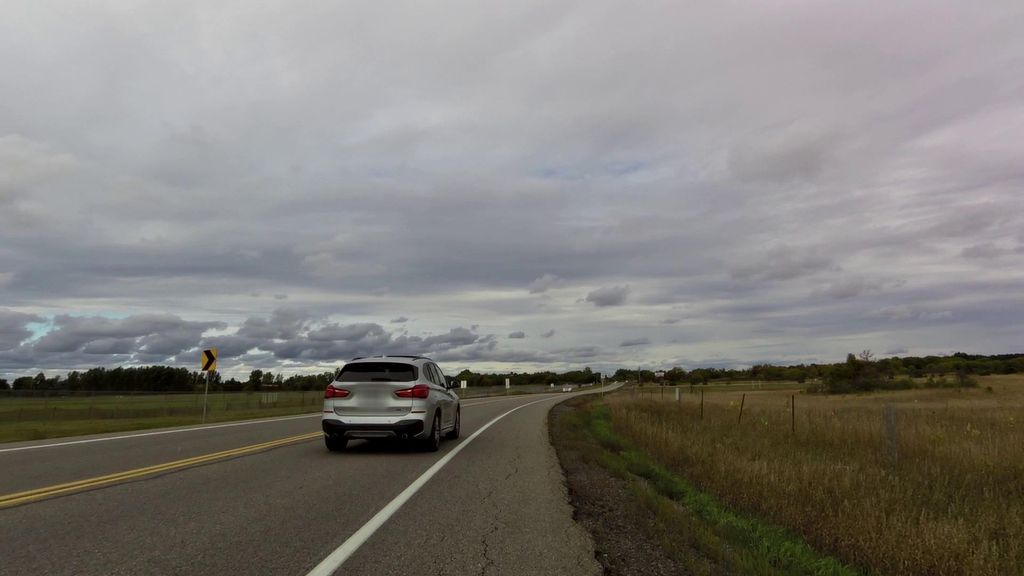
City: ottawa-gatineau